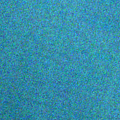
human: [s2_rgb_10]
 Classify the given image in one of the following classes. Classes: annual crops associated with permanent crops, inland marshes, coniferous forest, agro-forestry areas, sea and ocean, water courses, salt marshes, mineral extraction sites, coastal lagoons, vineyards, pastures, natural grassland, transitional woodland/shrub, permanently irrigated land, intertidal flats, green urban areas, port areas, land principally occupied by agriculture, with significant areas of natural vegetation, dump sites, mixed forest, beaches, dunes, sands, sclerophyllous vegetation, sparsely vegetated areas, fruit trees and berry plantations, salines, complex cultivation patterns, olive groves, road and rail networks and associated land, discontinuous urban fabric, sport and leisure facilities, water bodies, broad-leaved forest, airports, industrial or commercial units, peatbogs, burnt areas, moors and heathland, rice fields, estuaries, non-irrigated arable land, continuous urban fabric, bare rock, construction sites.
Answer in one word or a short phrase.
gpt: water bodies